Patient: sex F, age 61
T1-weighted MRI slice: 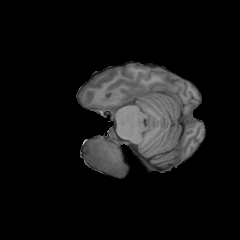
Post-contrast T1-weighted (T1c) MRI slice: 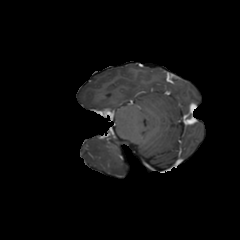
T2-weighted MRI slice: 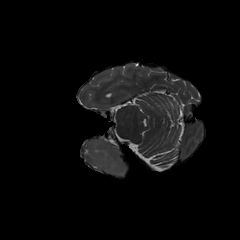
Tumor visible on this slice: yes
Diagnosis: Glioblastoma, IDH-wildtype
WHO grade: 4